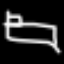
Label: bed